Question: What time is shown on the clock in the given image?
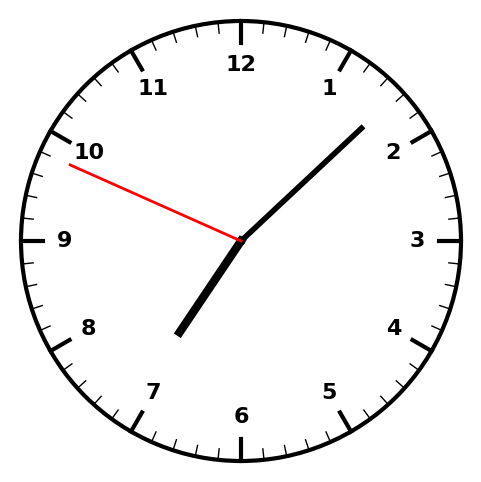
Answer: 07:07:49